Aerial crown-view tile of a tropical tree (Barro Colorado Island, Panama), acquired 20250616:
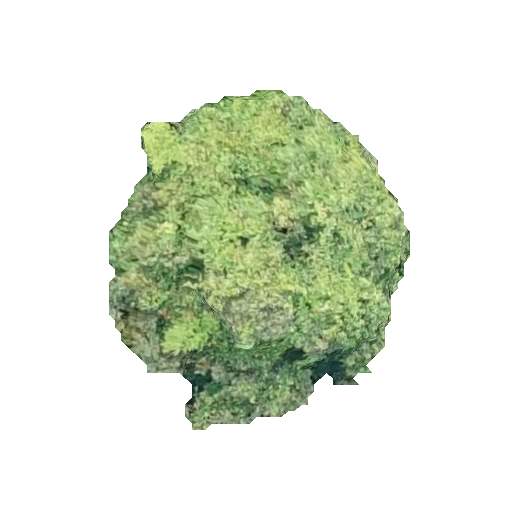
Species: Luehea seemannii
GBIF accepted scientific name: Luehea seemannii
Crown area: 107.778 m²